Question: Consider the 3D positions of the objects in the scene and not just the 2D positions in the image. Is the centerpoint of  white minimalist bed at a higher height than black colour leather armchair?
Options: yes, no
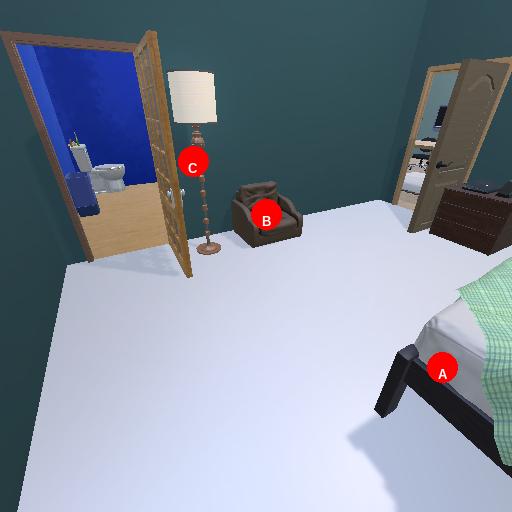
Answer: yes